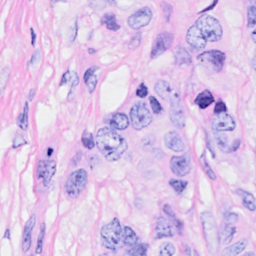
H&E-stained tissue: Breast